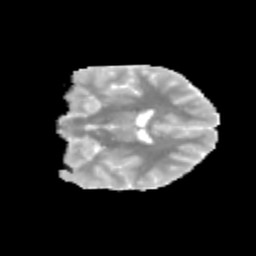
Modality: MD
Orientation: coronal
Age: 12
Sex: male
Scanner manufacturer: siemens
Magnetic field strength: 3 T
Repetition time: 3.8 s
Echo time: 0.07 s